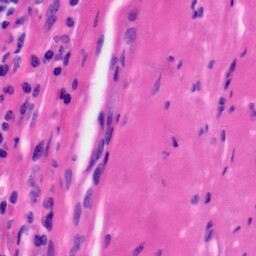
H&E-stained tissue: Tonsil